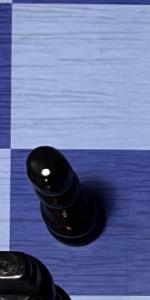
Label: Pawn_Black